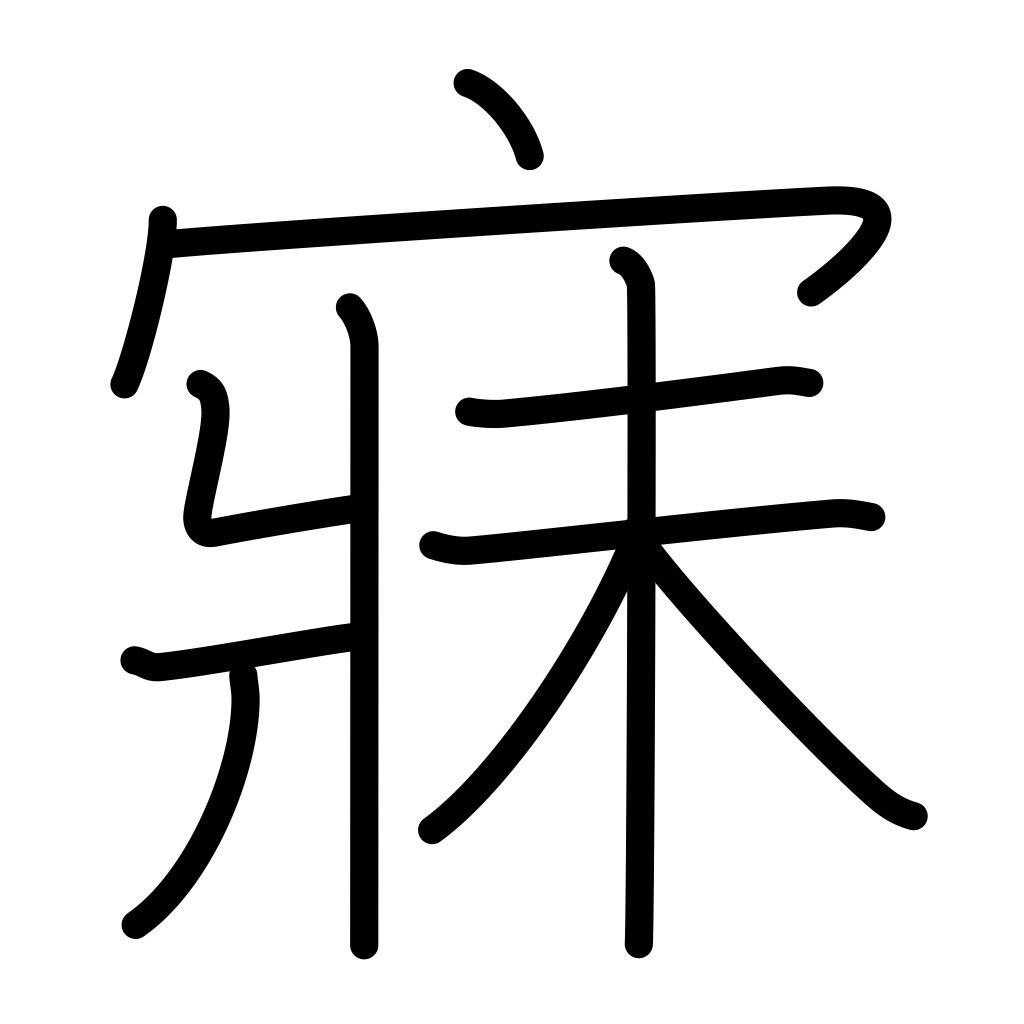
Meaning: sleep